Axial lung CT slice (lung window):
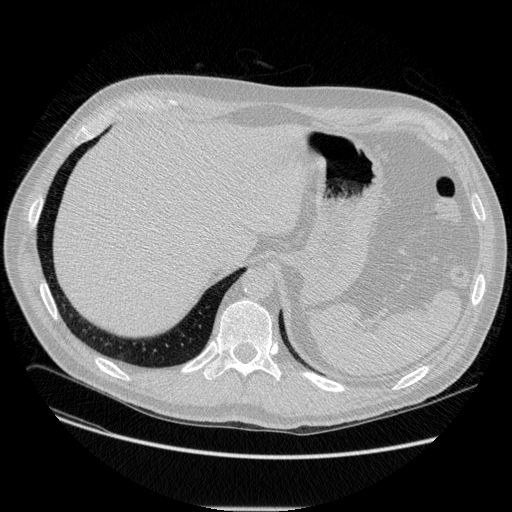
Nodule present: no